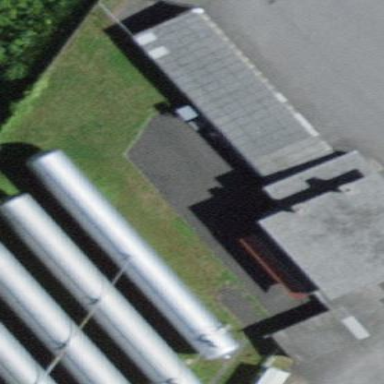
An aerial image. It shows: Storage tank with man-made structure.